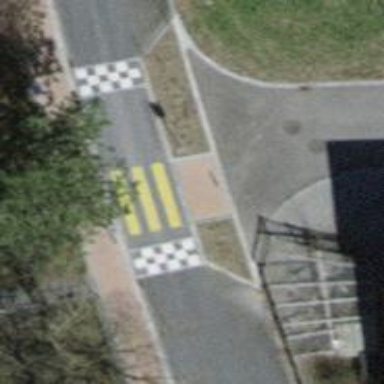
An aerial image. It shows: Residential road with asphalt surface featuring chicane for traffic calming.